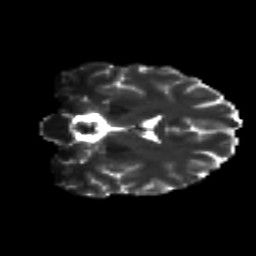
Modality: T2w
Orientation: coronal
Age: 24
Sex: female
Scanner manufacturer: siemens
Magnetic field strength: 3 T
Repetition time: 8.8 s
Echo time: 0.085 s